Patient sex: F
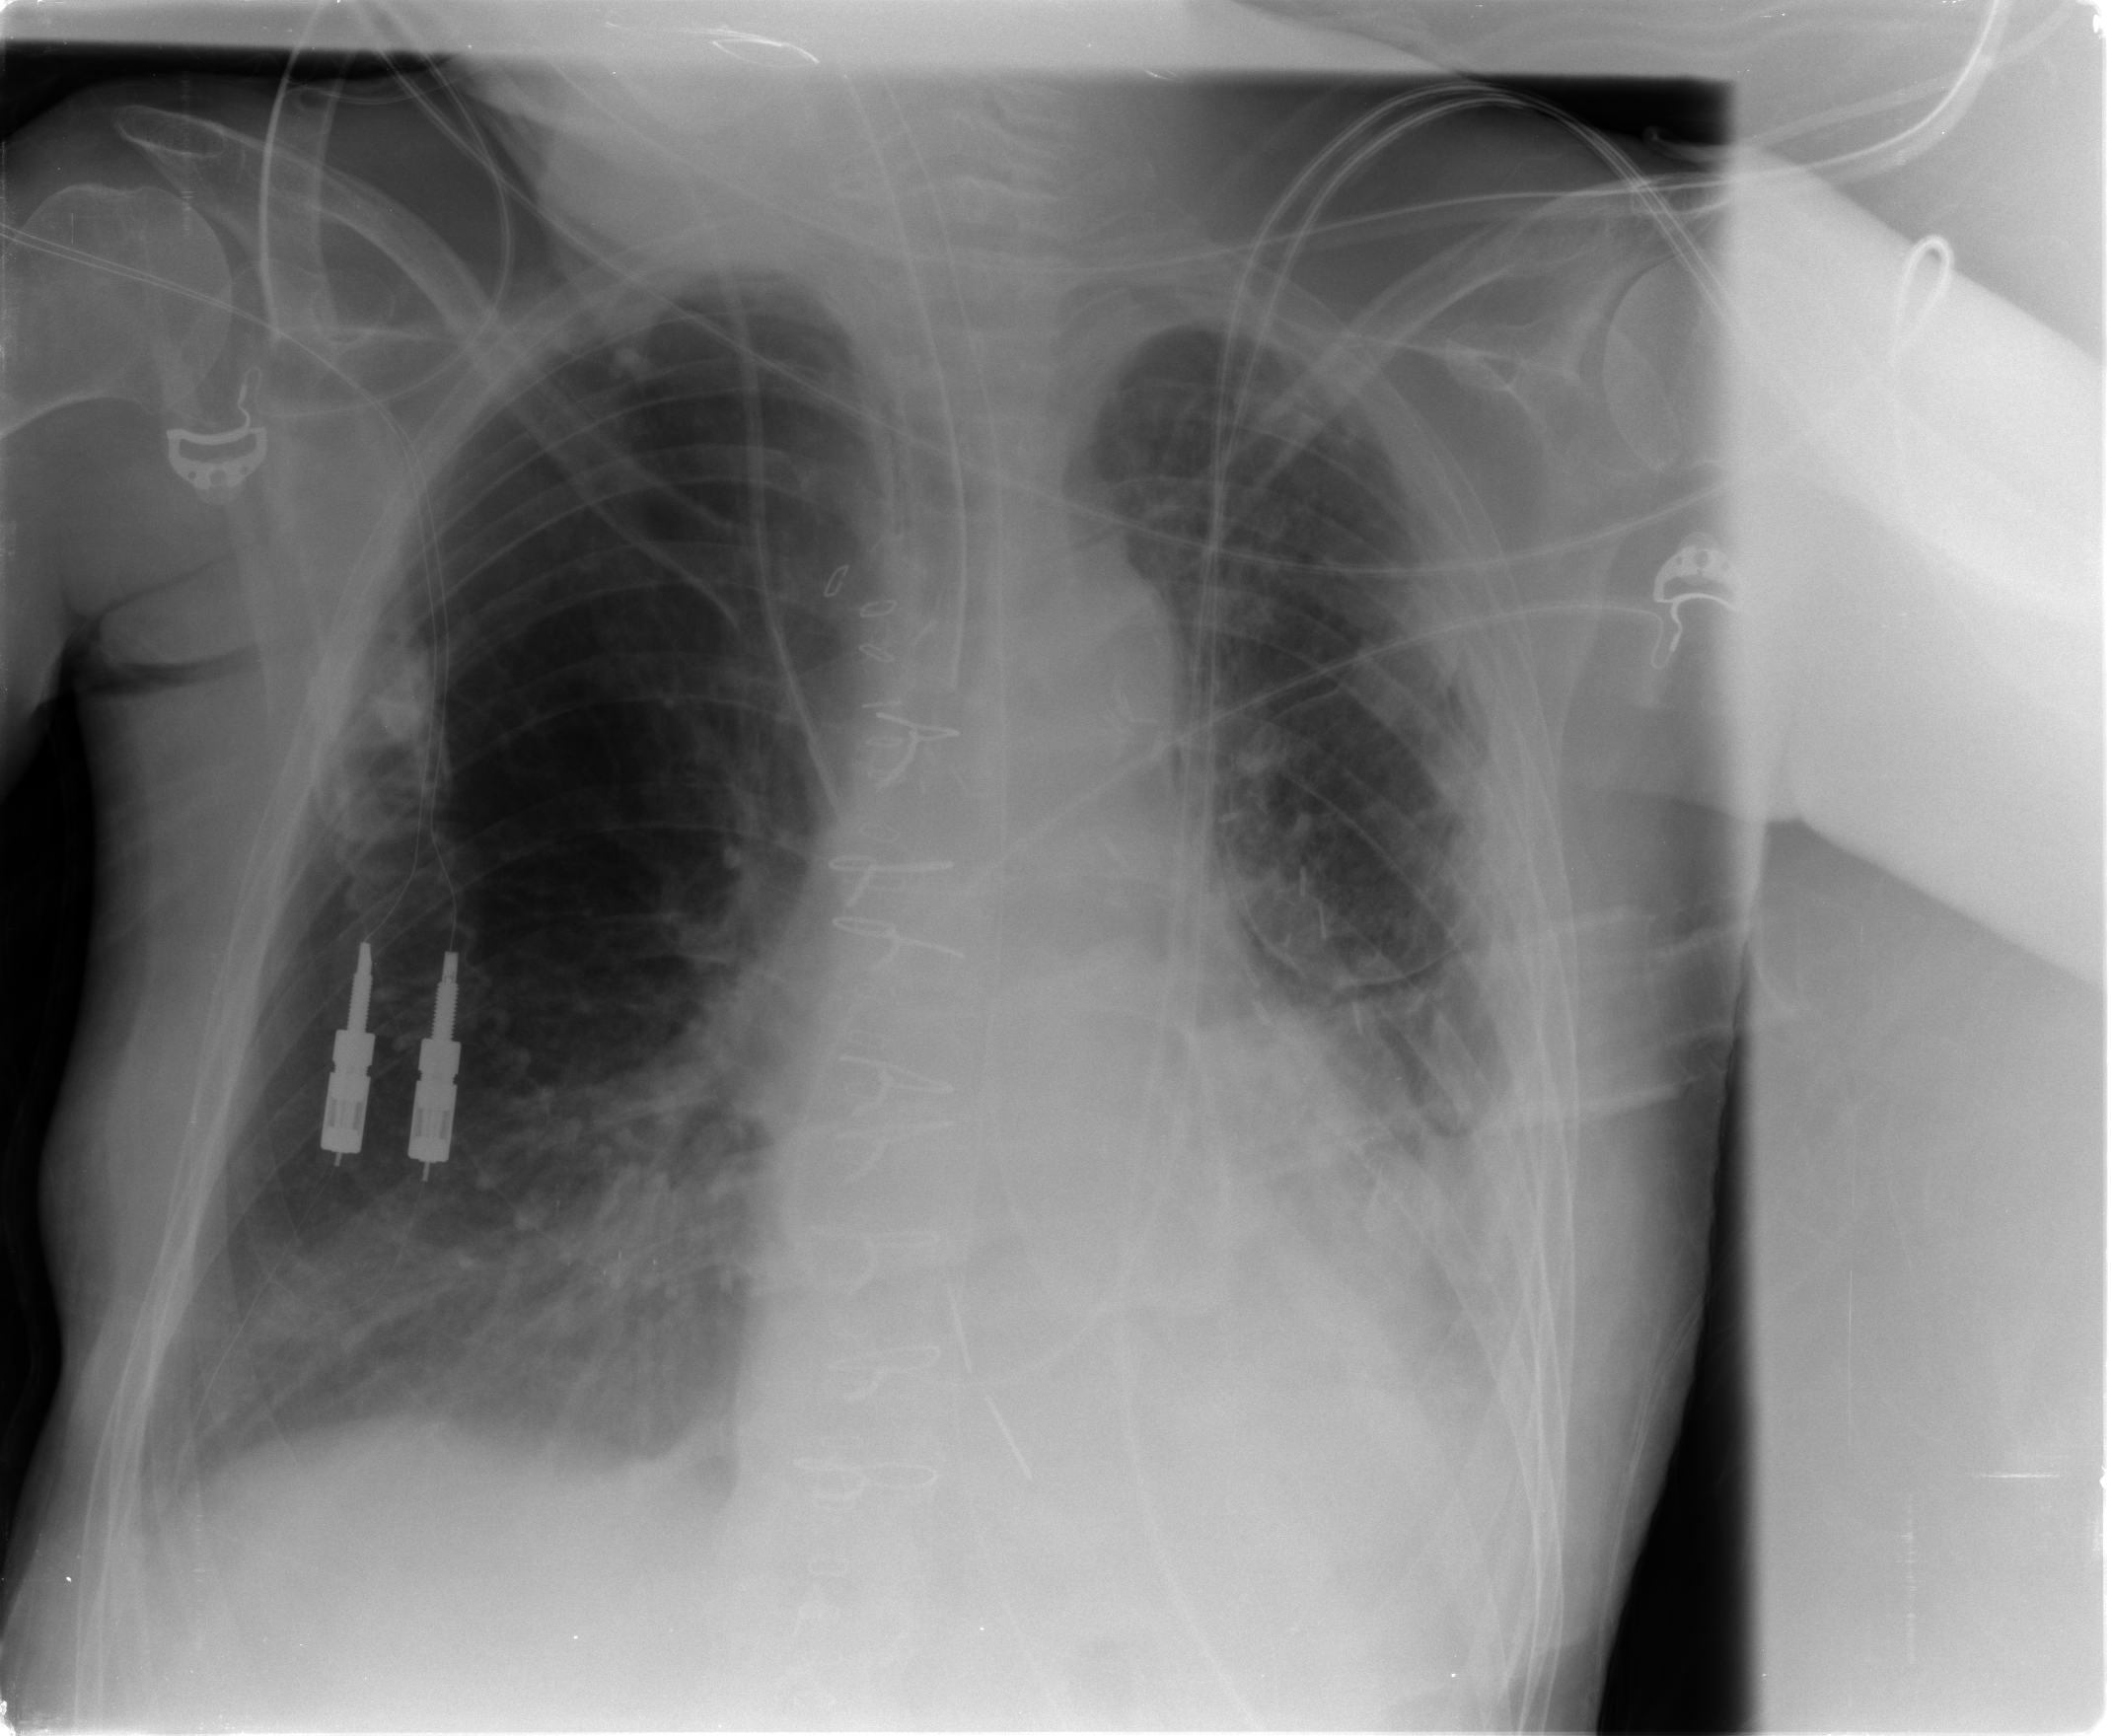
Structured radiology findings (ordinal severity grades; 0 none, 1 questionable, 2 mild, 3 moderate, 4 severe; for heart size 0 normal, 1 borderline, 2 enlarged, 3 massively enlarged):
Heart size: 0
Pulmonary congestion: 0
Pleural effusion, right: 2
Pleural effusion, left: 3
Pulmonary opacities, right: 0
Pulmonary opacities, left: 1
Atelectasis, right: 2
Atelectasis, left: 3